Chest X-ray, PA view. Patient: 42 years old, sex M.
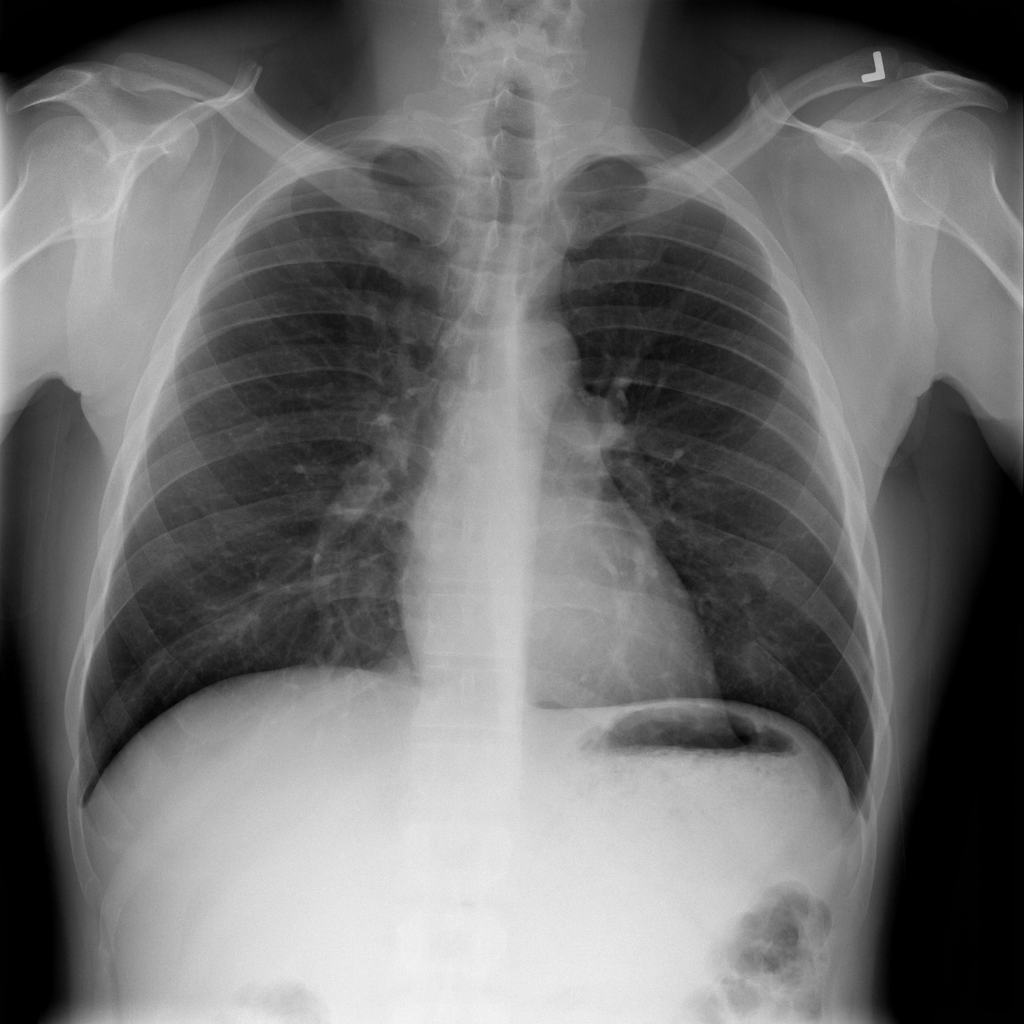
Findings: No Finding